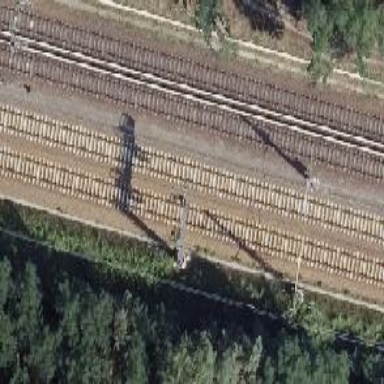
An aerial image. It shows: Railway signal.